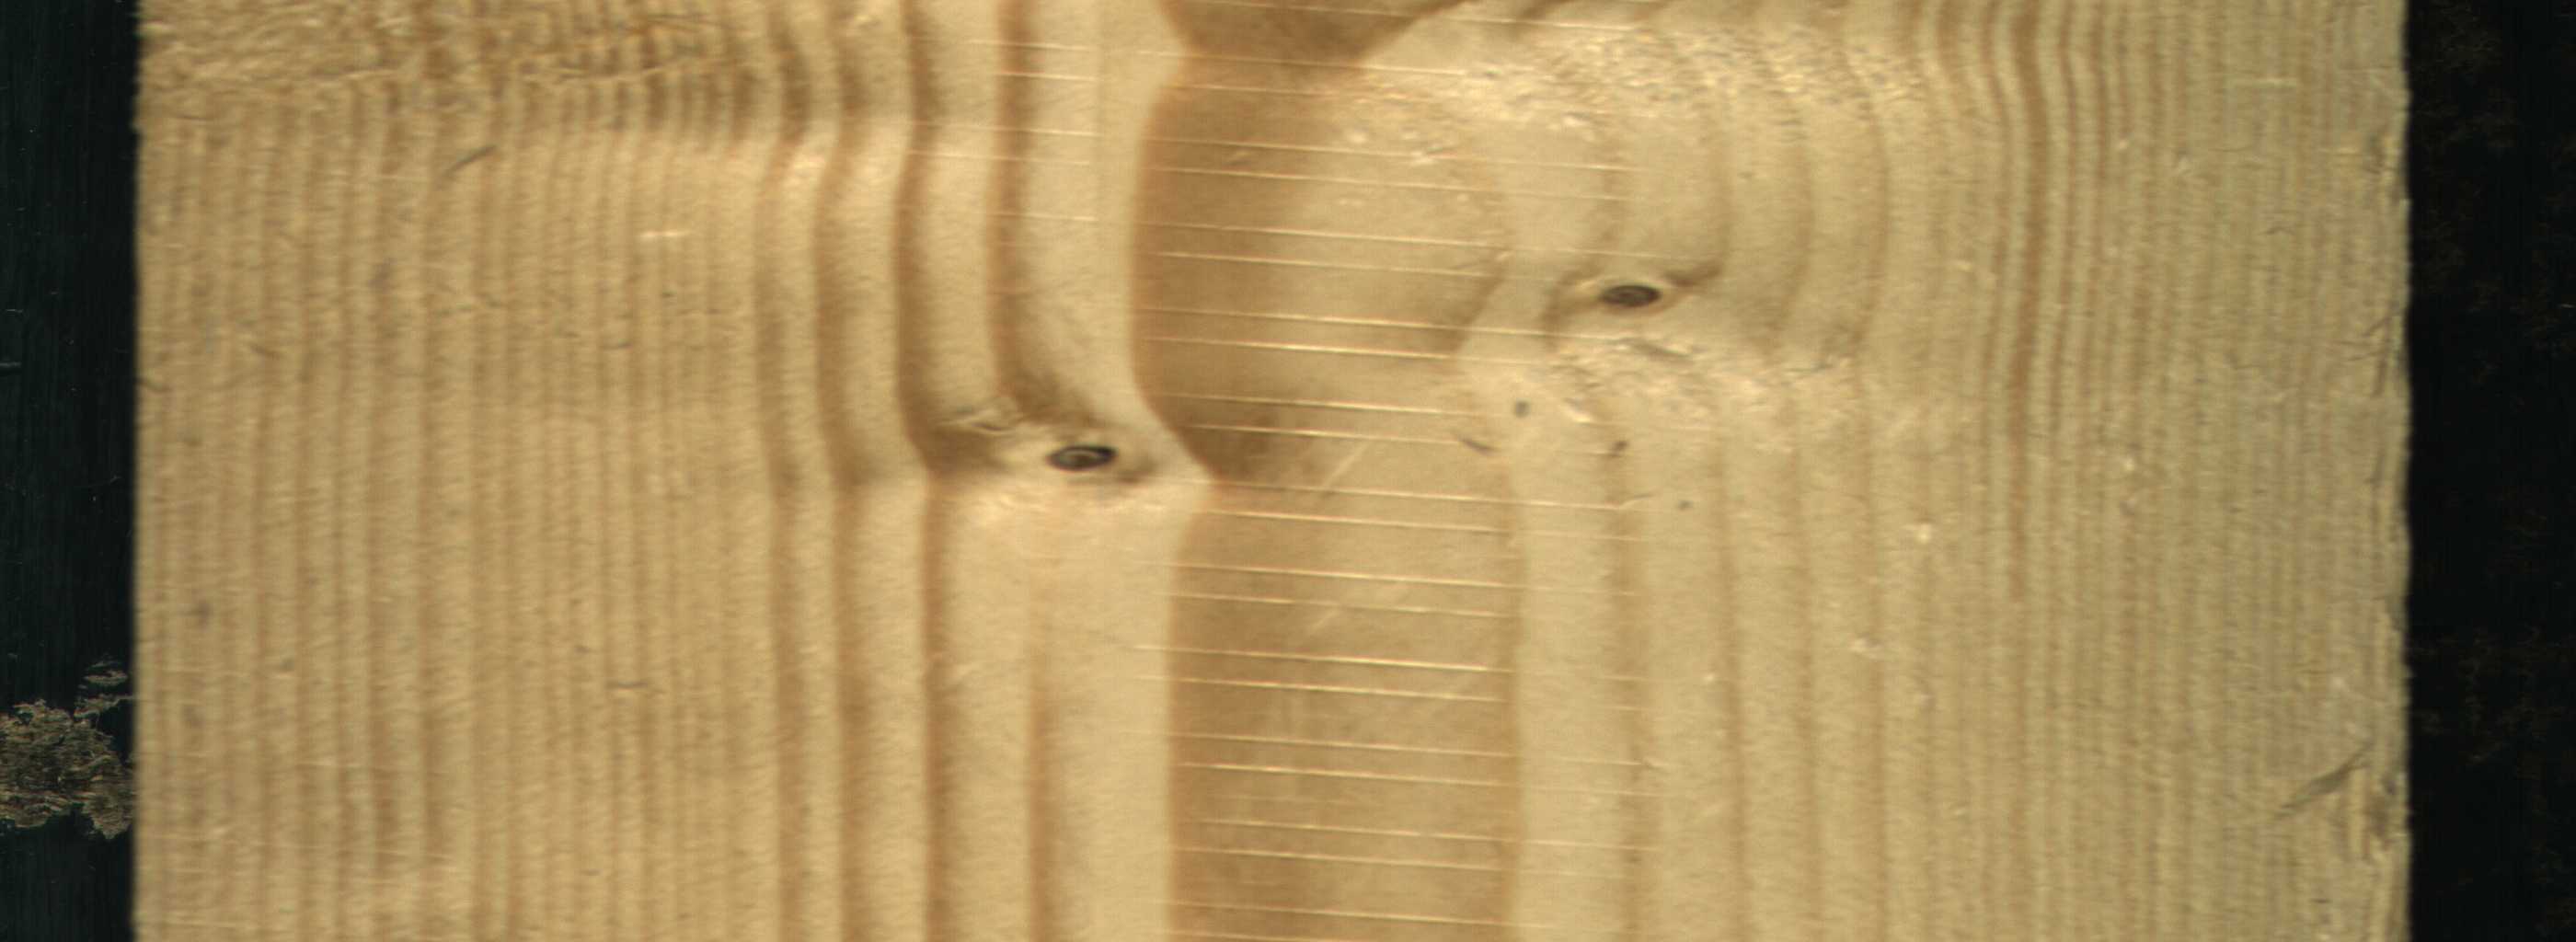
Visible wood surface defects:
Dead_Knot
Live_Knot